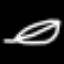
Label: leaf